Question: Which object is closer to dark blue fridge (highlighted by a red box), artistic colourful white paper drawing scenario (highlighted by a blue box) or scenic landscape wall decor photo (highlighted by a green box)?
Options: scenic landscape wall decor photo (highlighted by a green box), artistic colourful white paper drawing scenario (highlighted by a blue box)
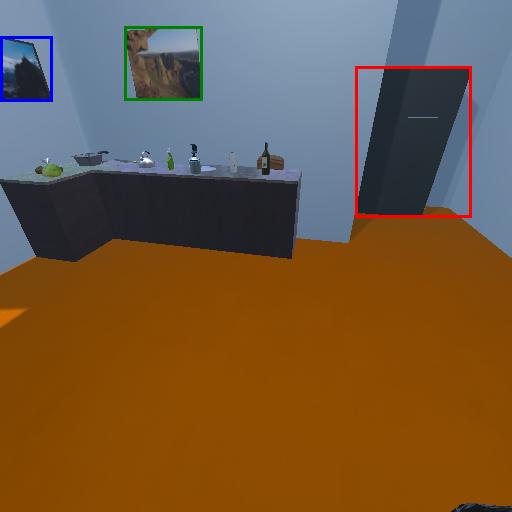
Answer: scenic landscape wall decor photo (highlighted by a green box)